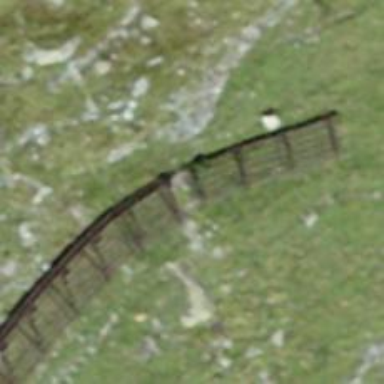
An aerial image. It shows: Avalanche protection barrier.